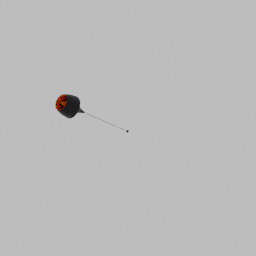
Label: lighting